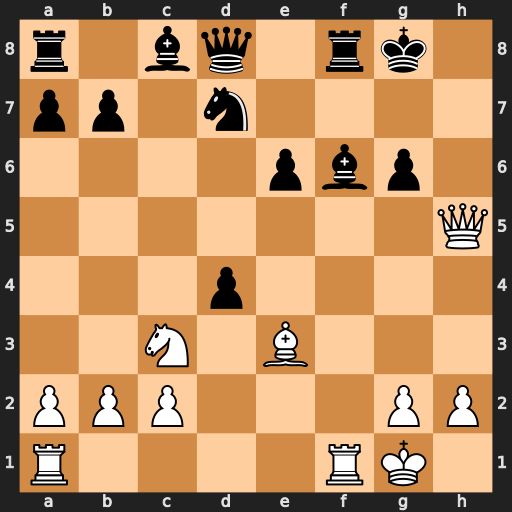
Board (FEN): r1bq1rk1/pp1n4/4pbp1/7Q/3p4/2N1B3/PPP3PP/R4RK1
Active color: w
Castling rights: -
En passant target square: -
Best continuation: Qxg6+ Bg7 Bh6 Qe7 Ne4